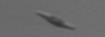
Label: pennate